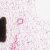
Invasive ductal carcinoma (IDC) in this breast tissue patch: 0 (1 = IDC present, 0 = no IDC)